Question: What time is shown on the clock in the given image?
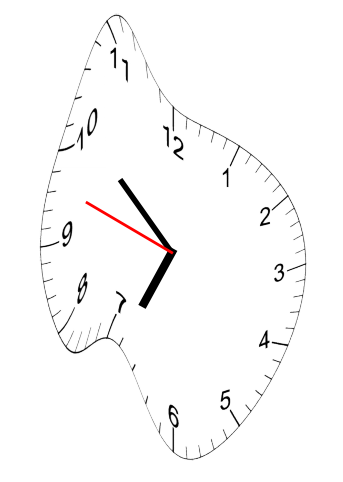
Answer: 06:51:48